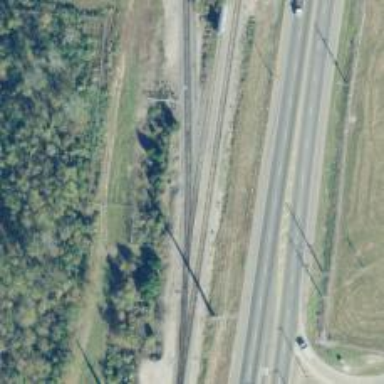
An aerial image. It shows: Railway siding for service.